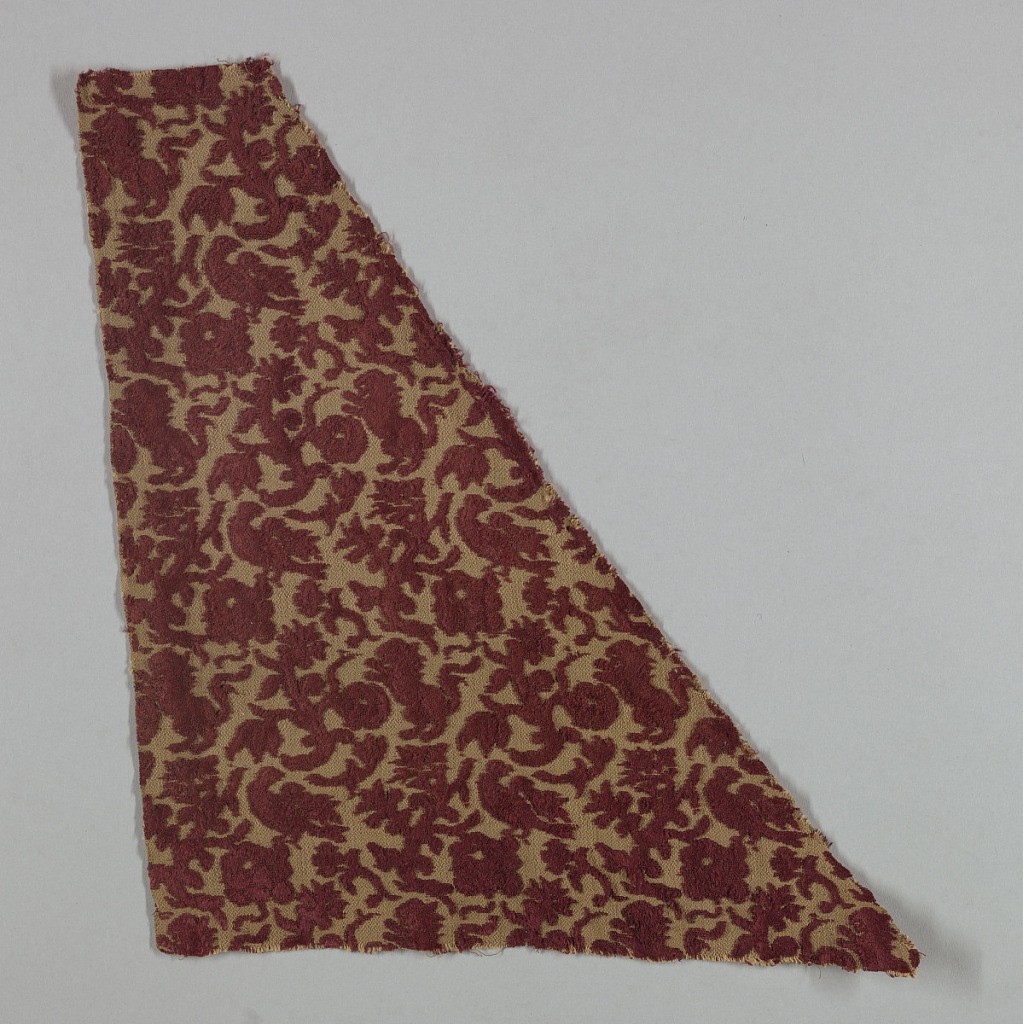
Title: Fragments
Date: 19th century
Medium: silk, metallic thread Technique: supplementary warp pile (velvet), cut and voided
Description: Probably 19th century reproduction velvet with a pattern of small floral branches, lions rampant and eagles. Four pieces joined.